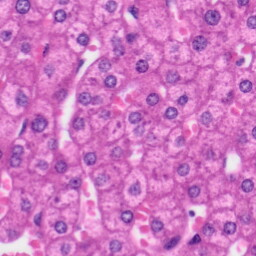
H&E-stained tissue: Liver